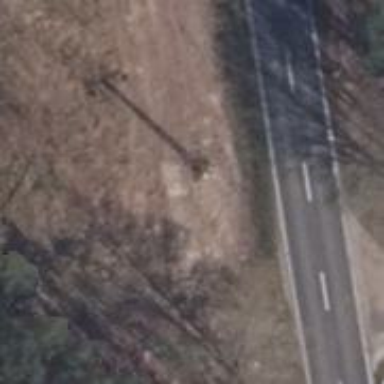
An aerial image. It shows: Power pole.